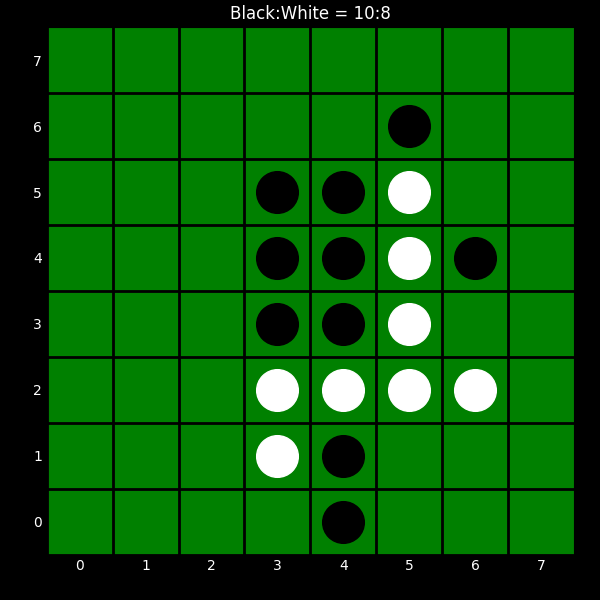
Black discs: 10
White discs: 8